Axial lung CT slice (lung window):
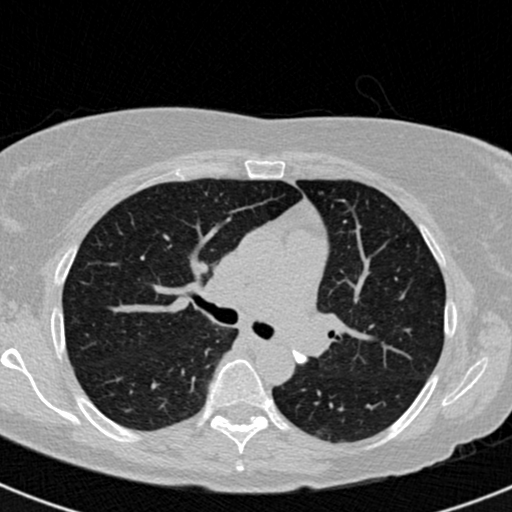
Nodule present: no